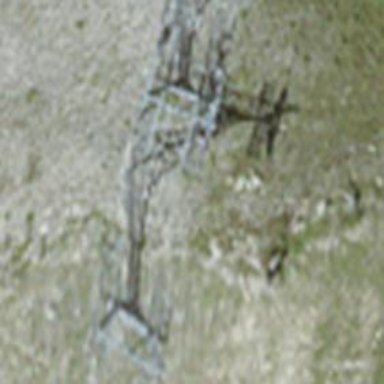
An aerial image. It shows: Pylon used for aerialway.